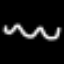
Label: squiggle